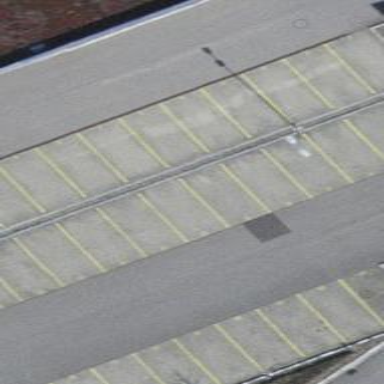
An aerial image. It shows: Parking area with surface.